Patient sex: M
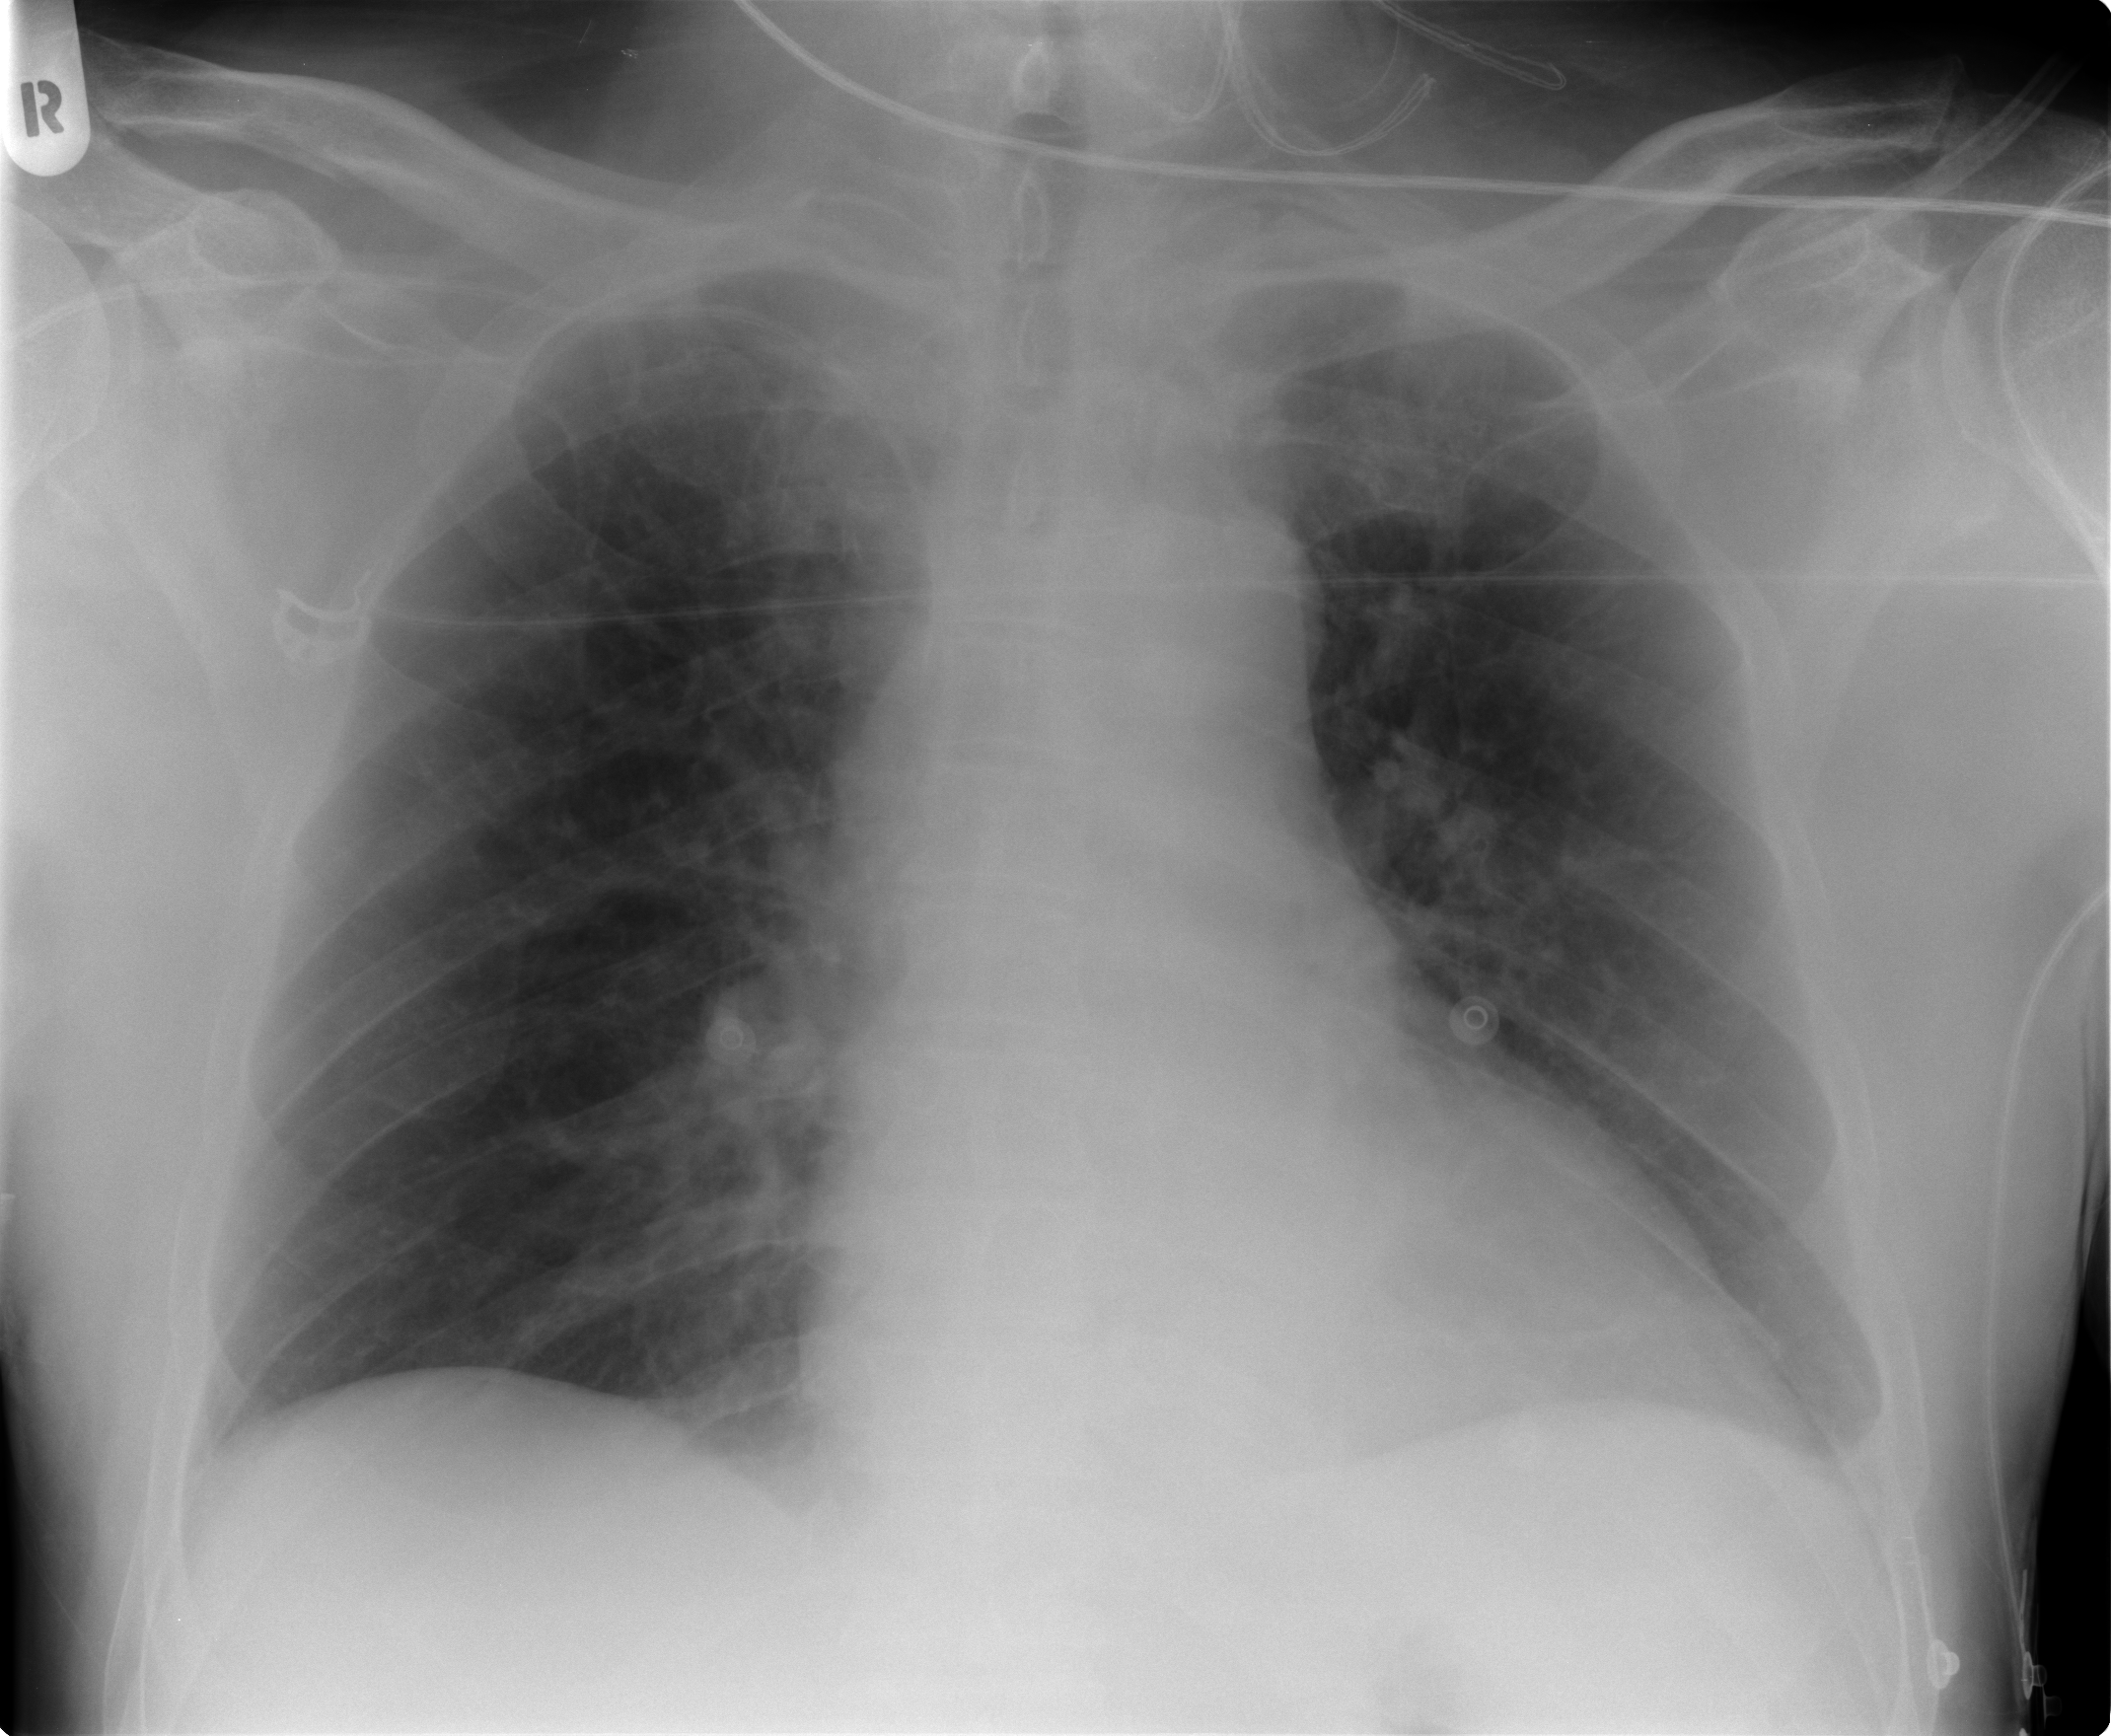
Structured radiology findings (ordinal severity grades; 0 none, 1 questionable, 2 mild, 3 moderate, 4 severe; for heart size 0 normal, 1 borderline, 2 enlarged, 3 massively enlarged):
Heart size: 0
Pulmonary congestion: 1
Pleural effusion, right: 0
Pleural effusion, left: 0
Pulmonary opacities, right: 0
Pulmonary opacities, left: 0
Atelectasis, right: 0
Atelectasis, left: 0